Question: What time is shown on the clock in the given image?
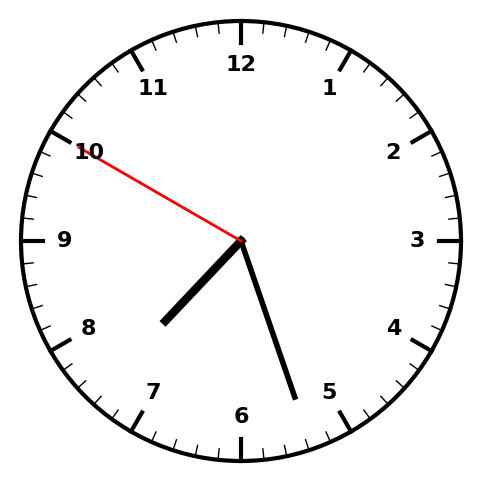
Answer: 07:26:50